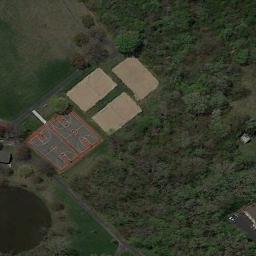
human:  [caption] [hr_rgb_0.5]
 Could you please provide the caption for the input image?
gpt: The basketball court and several bare plots of land are at the junction of forest and grass .

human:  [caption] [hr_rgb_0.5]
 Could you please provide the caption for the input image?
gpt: There are two basketball courts surrounded by many trees .

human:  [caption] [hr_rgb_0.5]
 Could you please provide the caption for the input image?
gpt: Two basketball courts next to a lake and some open areas beside .

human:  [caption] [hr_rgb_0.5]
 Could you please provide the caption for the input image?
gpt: There are several basketball courts on the left .

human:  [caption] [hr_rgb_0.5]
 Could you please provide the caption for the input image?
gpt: Three vacant lots are next to two basketball courts .